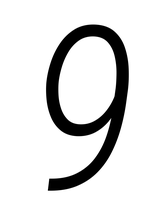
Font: Roboto-Italic_Condensed_Light_Italic